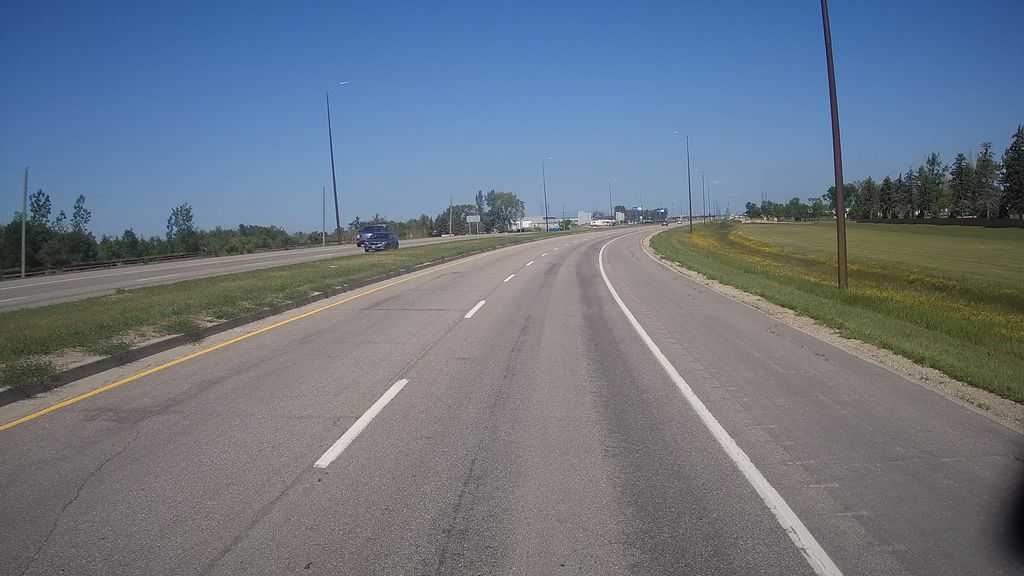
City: winnipeg